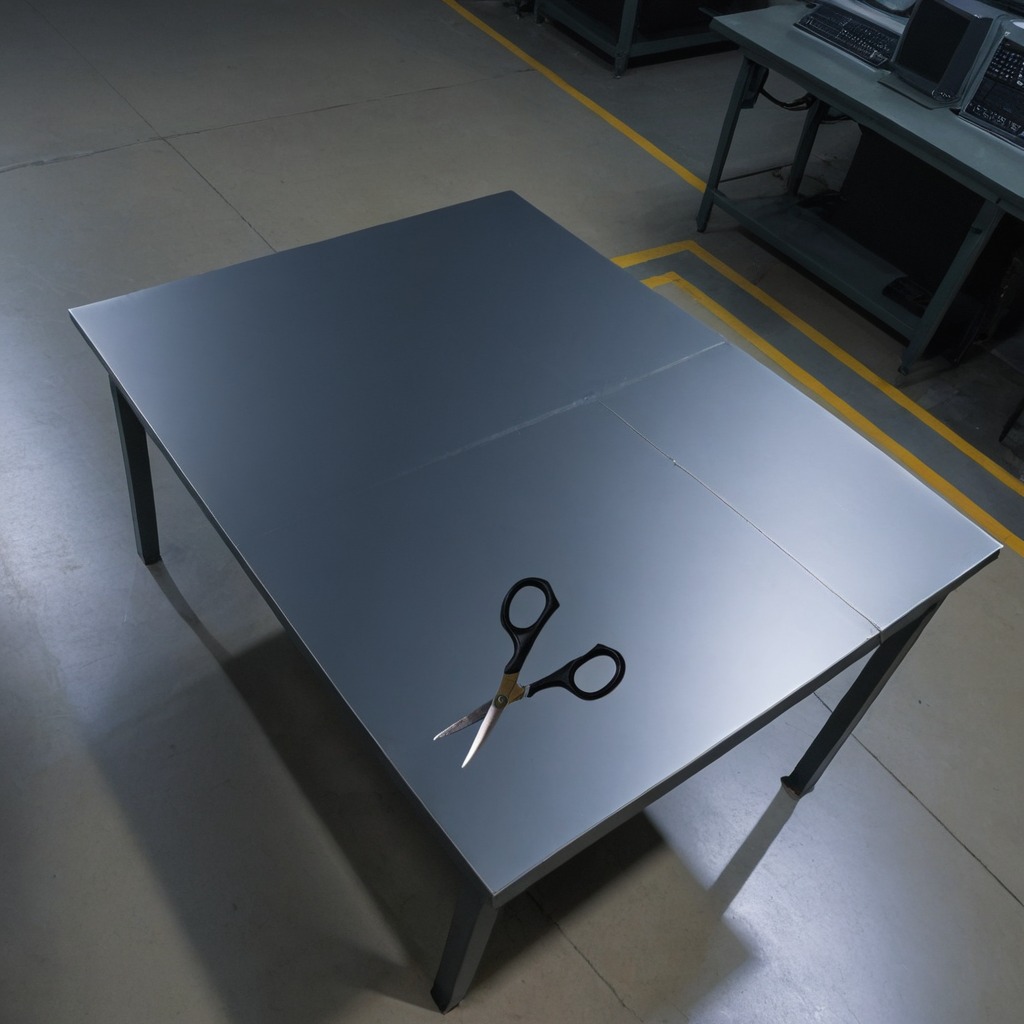
A scissor lies on a clean empty table in a basement in the evening soft directional lighting on the tabletop realistic grain studio-quality clarity centered framing